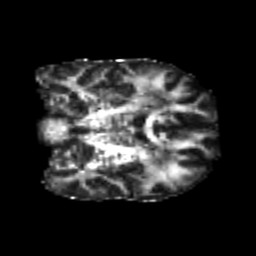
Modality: FA
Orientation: coronal
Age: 20
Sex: male
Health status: healthy
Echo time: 0.074 s